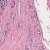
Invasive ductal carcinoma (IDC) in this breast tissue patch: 0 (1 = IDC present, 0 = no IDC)